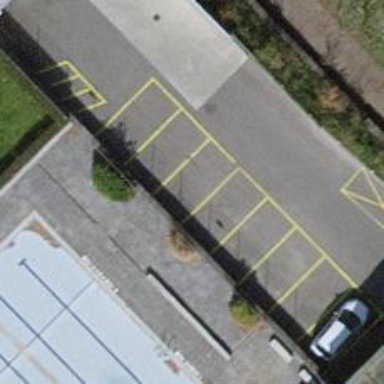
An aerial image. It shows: Street-side parking area.